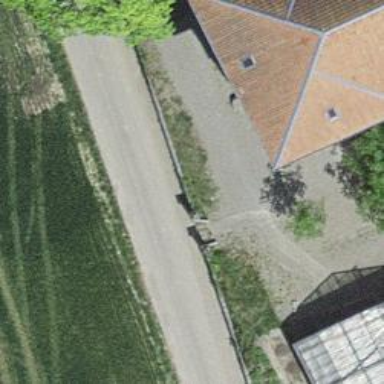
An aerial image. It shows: Gate.